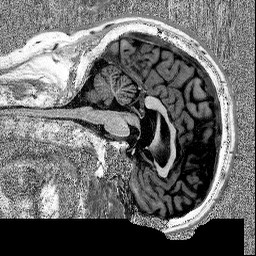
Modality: MP2RAGE
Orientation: sagittal
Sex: male